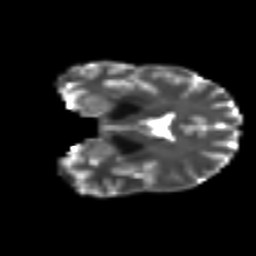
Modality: T2w
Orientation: coronal
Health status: ill
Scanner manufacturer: philips
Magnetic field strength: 3 T
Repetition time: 9 s
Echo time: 0.127 s